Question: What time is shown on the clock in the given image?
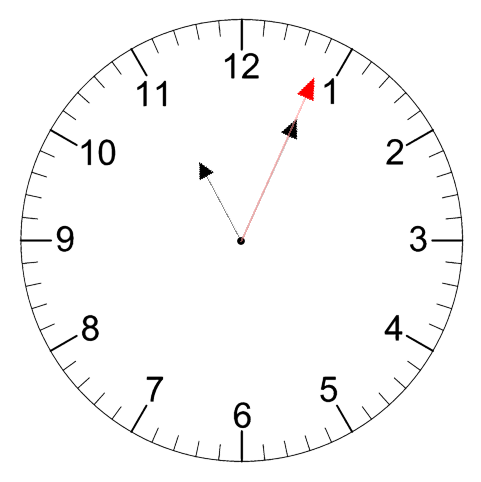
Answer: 11:04:04